Question: I would like all my entities that are inheriting BaseEntity to have collection of one entity, this is my Sample
'''
public abstract class BaseEntity : IEntity
{
[Key]
public Guid Id { get; set; }
public virtual ICollection<Note> Notes { get; set; }
protected BaseEntity()
{
Id = Guid.NewGuid();
Notes = new List<Note>();
}
}
public class Note
{
[Key]
public Guid Id { get; set; }
public string Name { get; set; }
public string Value { get; set; }
public Note()
{
Id = Guid.NewGuid();
}
}
public class Student : BaseEntity
{
public string Name { get; set; }
public School School { get; set; }
public string SomeInfo { get; set; }
}
public class School : BaseEntity
{
public string Name { get; set; }
public int Rating { get; set; }
public int Size { get; set; }
}
'''
I would like to map it something like that, because by default table Notes has all ids of all tables (Student_Id, School_Id, etc)

Any Ideas how to do this, or what to search?
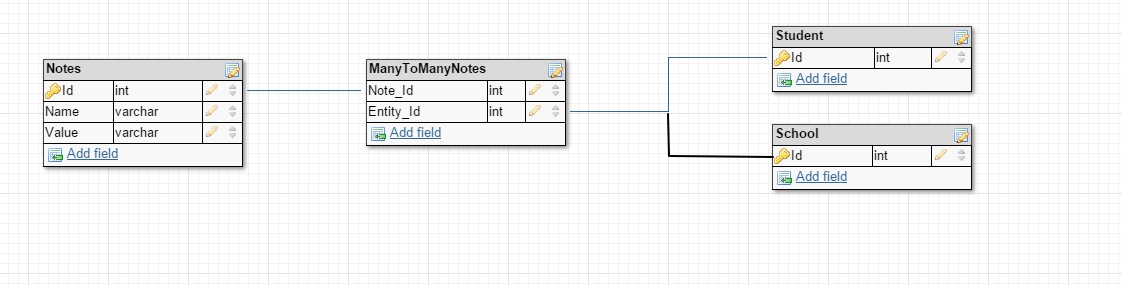
Answer: You can add an ObjectId to the notes table, to point to the related object (student, school, etc). And decorate your base class with the [ForeignKey("ObjectId")] attribute.
'''
public abstract class BaseEntity : IEntity
{
[Key]
public Guid Id { get; set; }
[ForeignKey("ObjectId")]
public virtual ICollection<Note> Notes { get; set; }
protected BaseEntity()
{
Id = Guid.NewGuid();
Notes = new List<Note>();
}
}
public class Note
{
[Key]
public Guid Id { get; set; }
public Guid ObjectId { get; set; } //student, school, etc
public string Name { get; set; }
public string Value { get; set; }
public Note()
{
Id = Guid.NewGuid();
}
}
'''
This is one to many relationship, and does not require a mapping table, as you are using Guids as primary keys, you do not need to worry about object ids repeating in different tables.